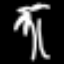
Label: palm tree